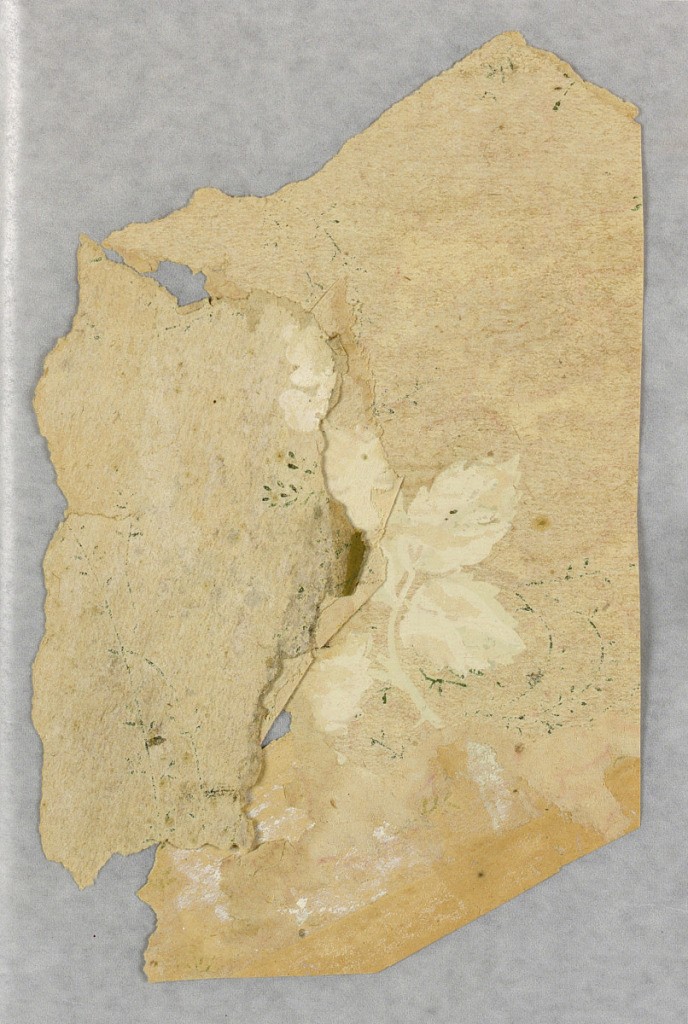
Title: Sidewall - fragment
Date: ca. 1900
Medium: Machine-printed
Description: Many fragments with design of leaf clusters printed on a  beige ground.